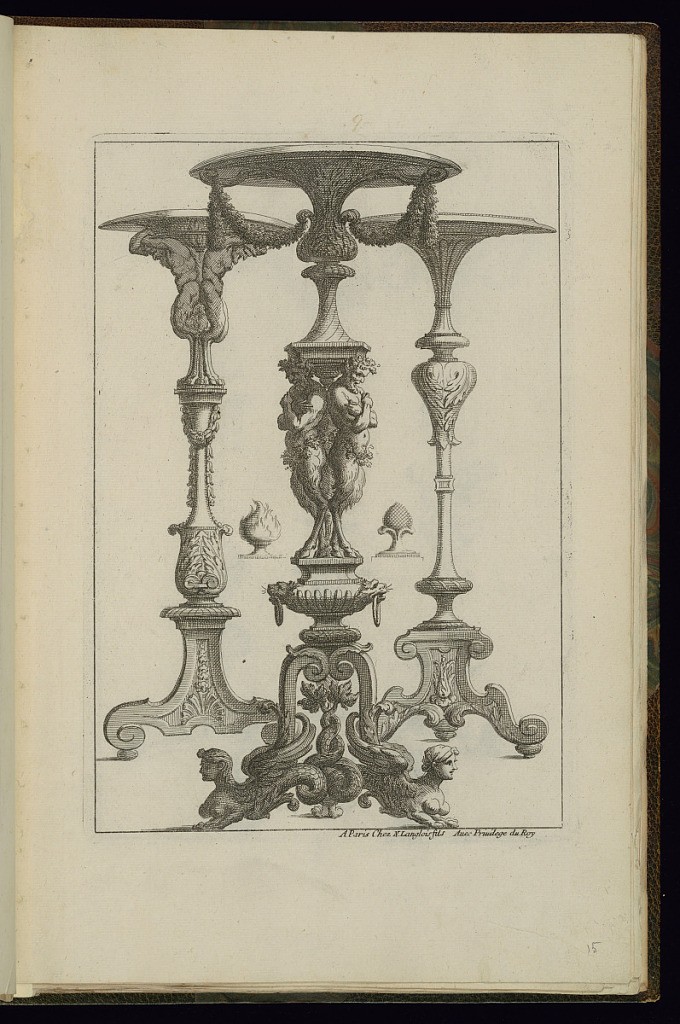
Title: Three Gueridons (Candlestands) Designs
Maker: Alexis Loir, French, 1640 - 1713
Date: ca.1660–1703
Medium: Etching on paper
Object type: Print
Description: Three designs for gueridons (candlestands) featuring supporting fauns (half-man, half-goats), festoons of leaves, scrolling acanthus leaves, foliate scrolls, gadrooning, shells, fleurons, masks (mascarons), fluting, and sphynx. In the lower center, there are two designs for finials or lids. The plate is signed by the publisher.